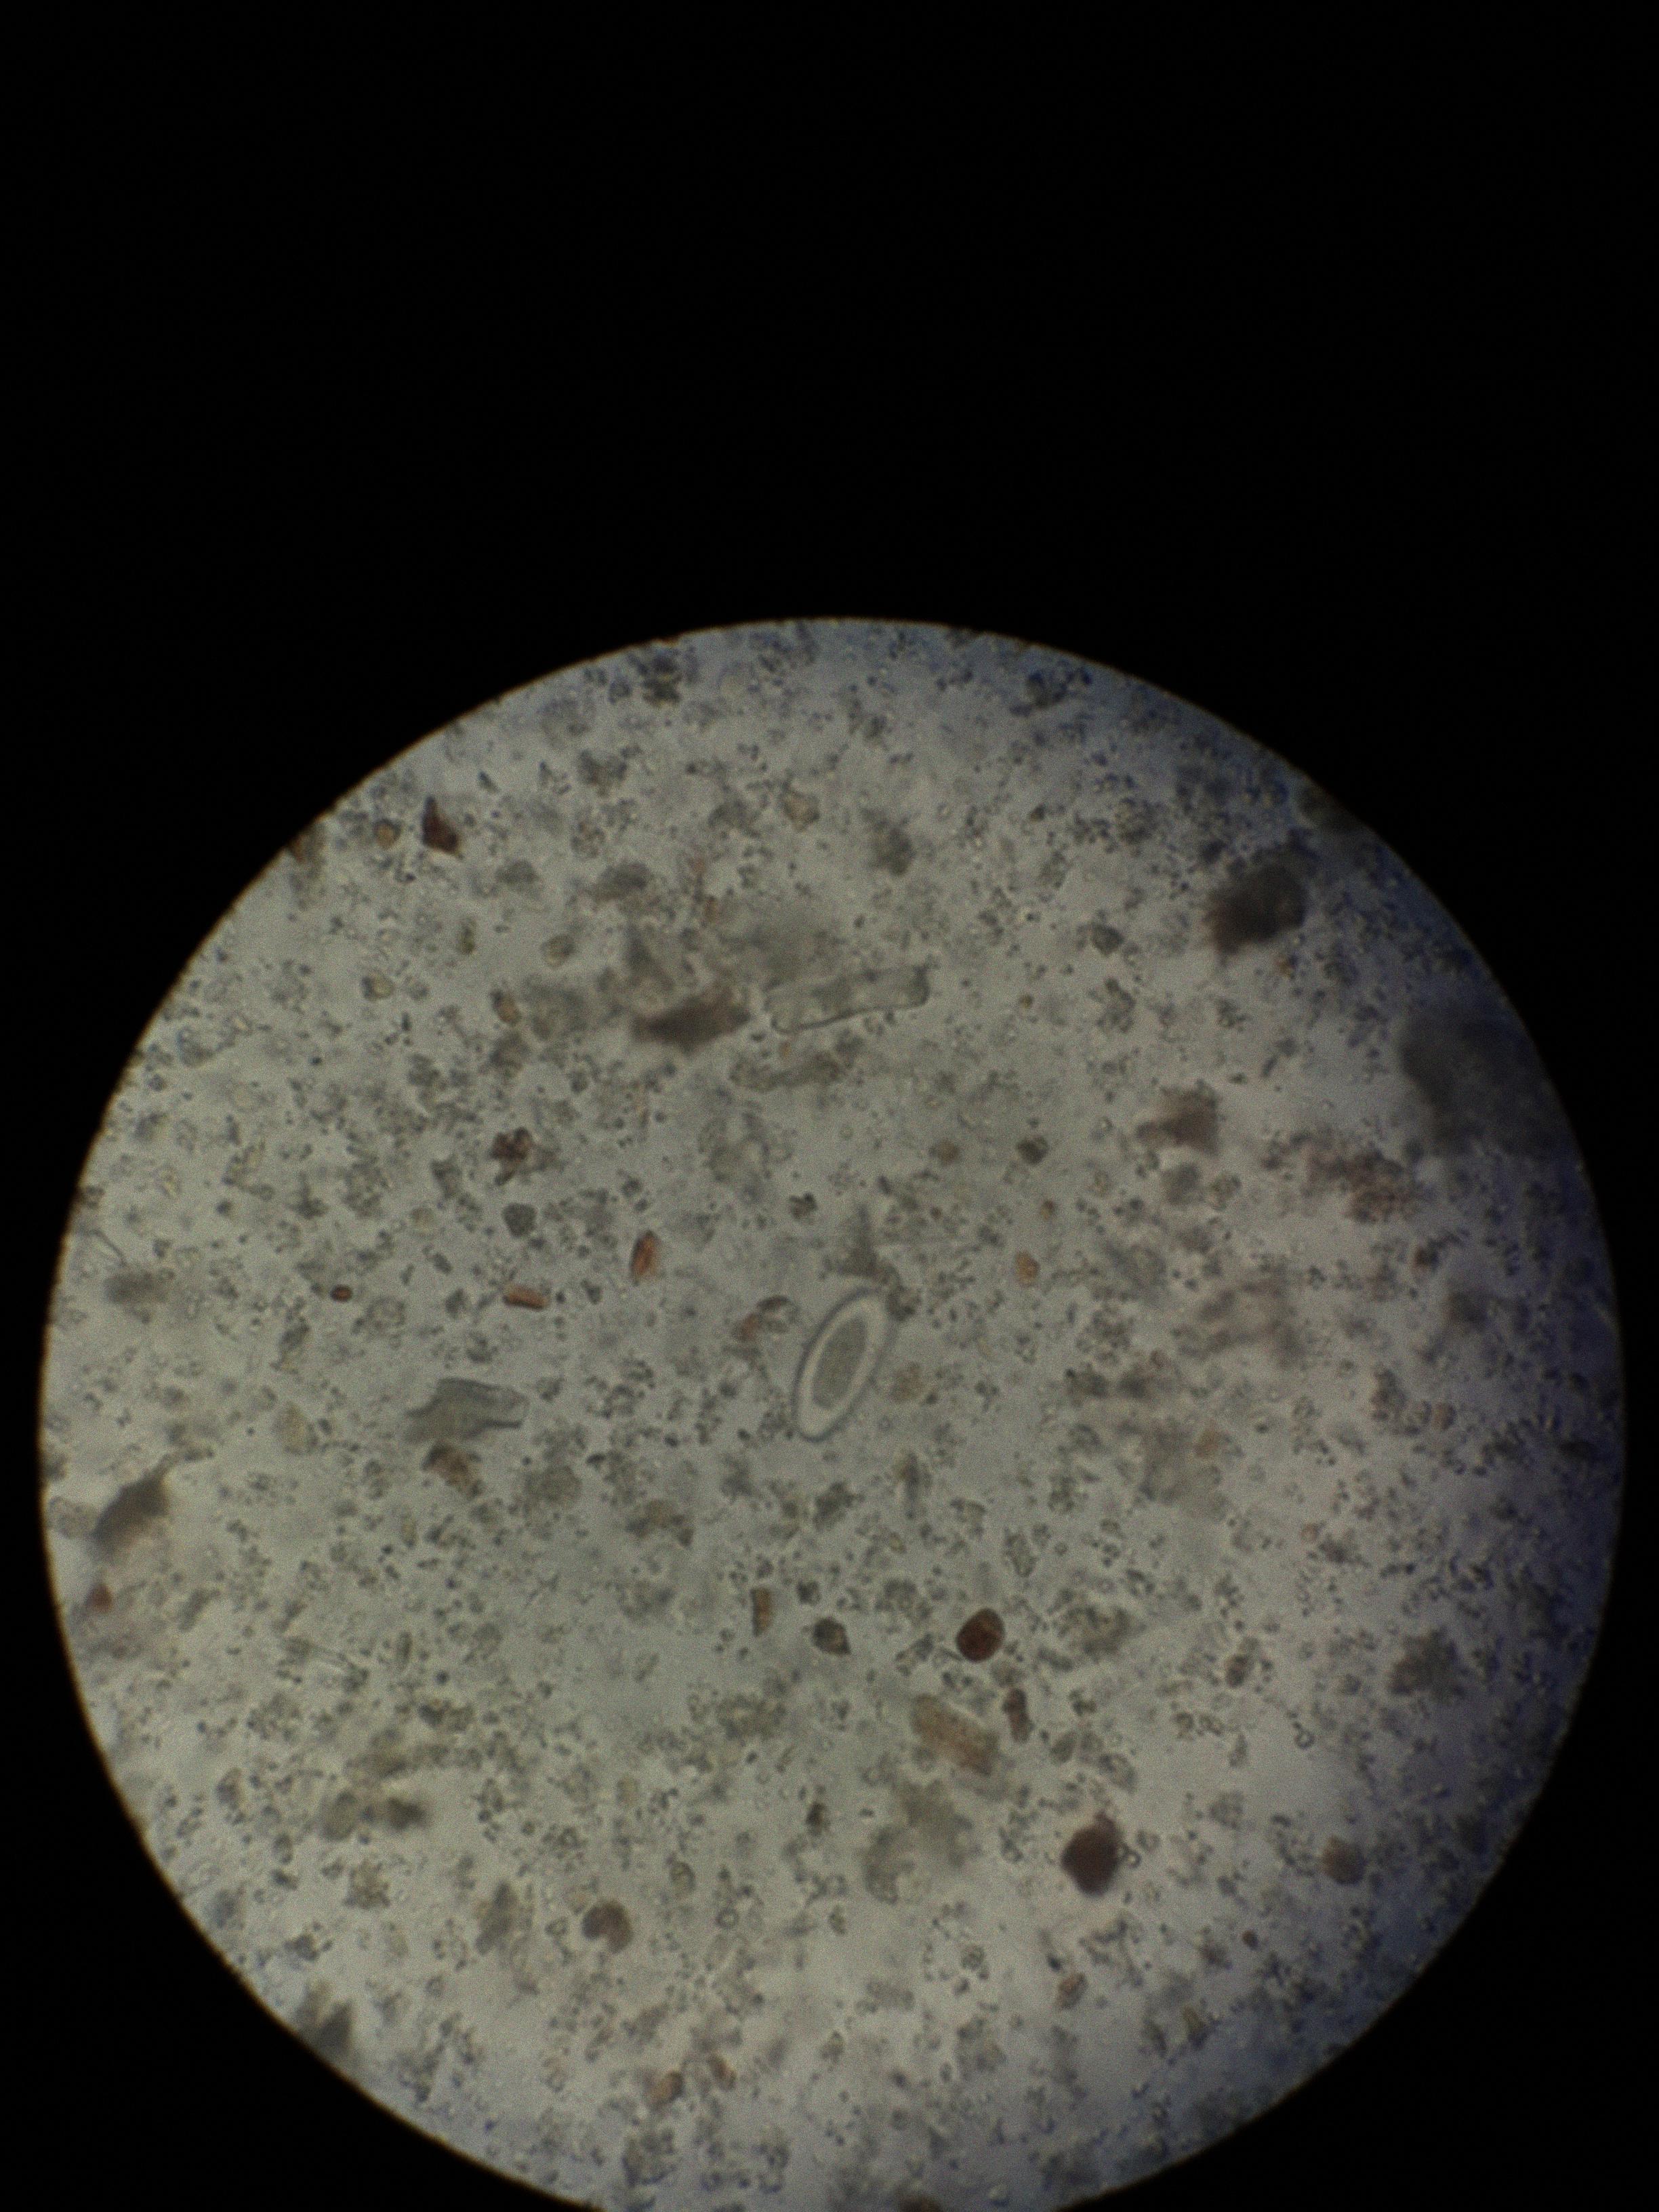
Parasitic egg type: Enterobius vermicularis